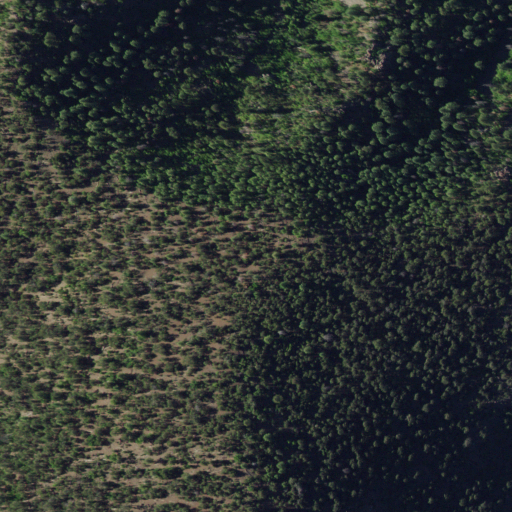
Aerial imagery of mountain in New Mexico named Leggett Peak containing only evergreen forest